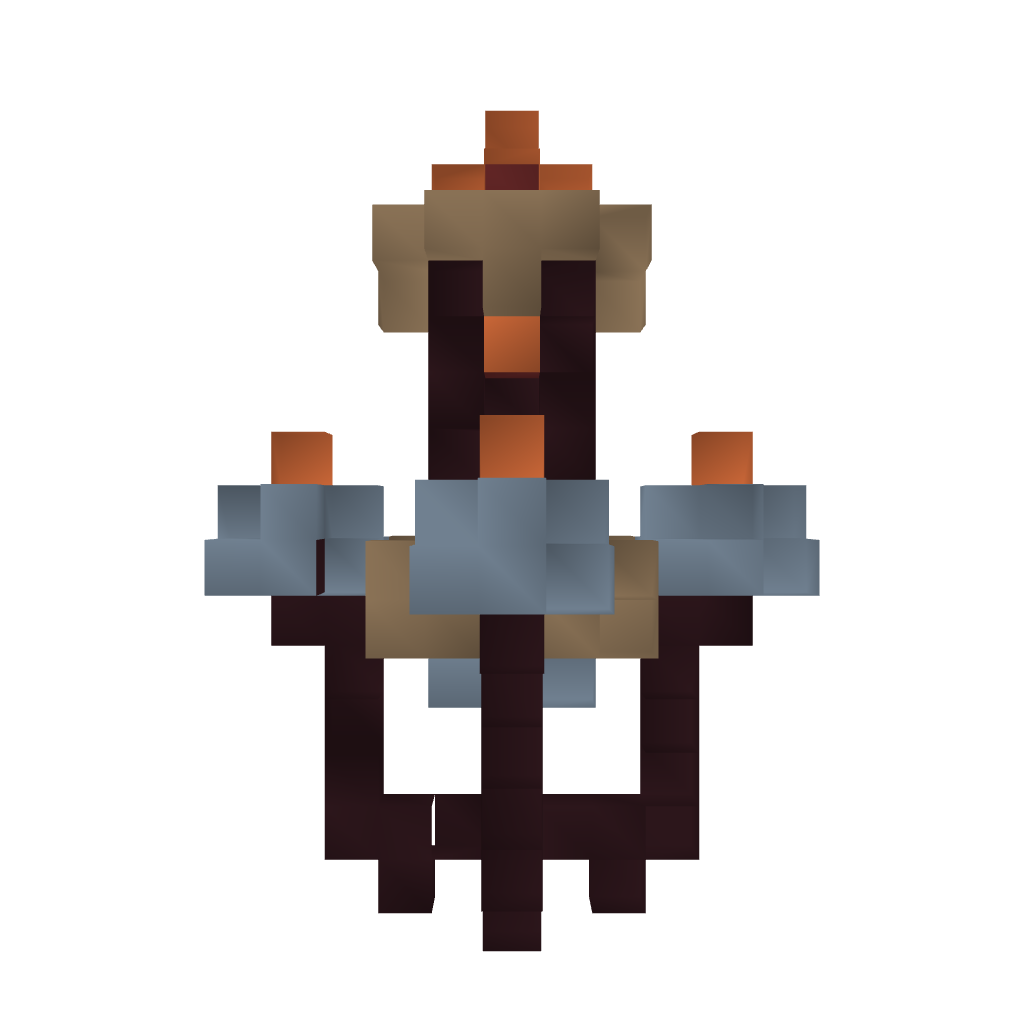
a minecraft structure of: Big Torch